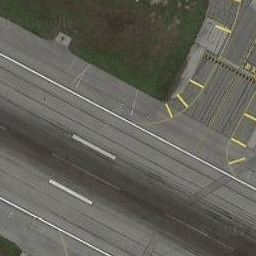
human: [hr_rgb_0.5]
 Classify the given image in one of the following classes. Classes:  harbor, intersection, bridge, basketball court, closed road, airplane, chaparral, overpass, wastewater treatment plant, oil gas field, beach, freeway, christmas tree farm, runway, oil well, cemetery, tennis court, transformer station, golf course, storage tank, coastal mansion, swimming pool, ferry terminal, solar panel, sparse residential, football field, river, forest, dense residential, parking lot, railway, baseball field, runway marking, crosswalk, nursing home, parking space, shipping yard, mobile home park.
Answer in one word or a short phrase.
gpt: runway